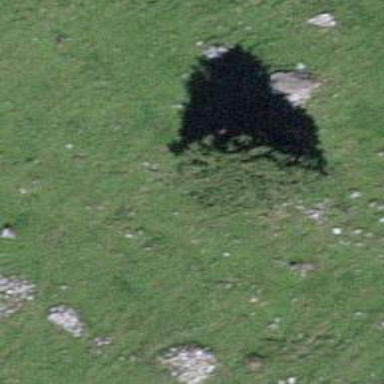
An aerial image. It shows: Evergreen needle-leaved tree.